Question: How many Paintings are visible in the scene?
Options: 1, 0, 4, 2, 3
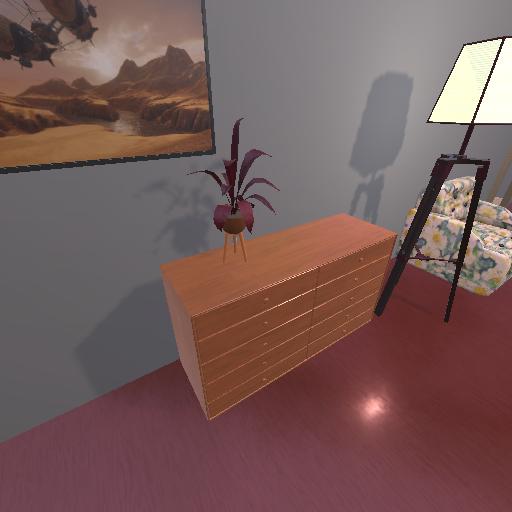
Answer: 1